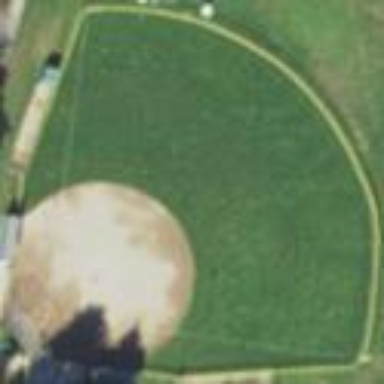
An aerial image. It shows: Baseball pitch for leisure and sports activities.